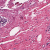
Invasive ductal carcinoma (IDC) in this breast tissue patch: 0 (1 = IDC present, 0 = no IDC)